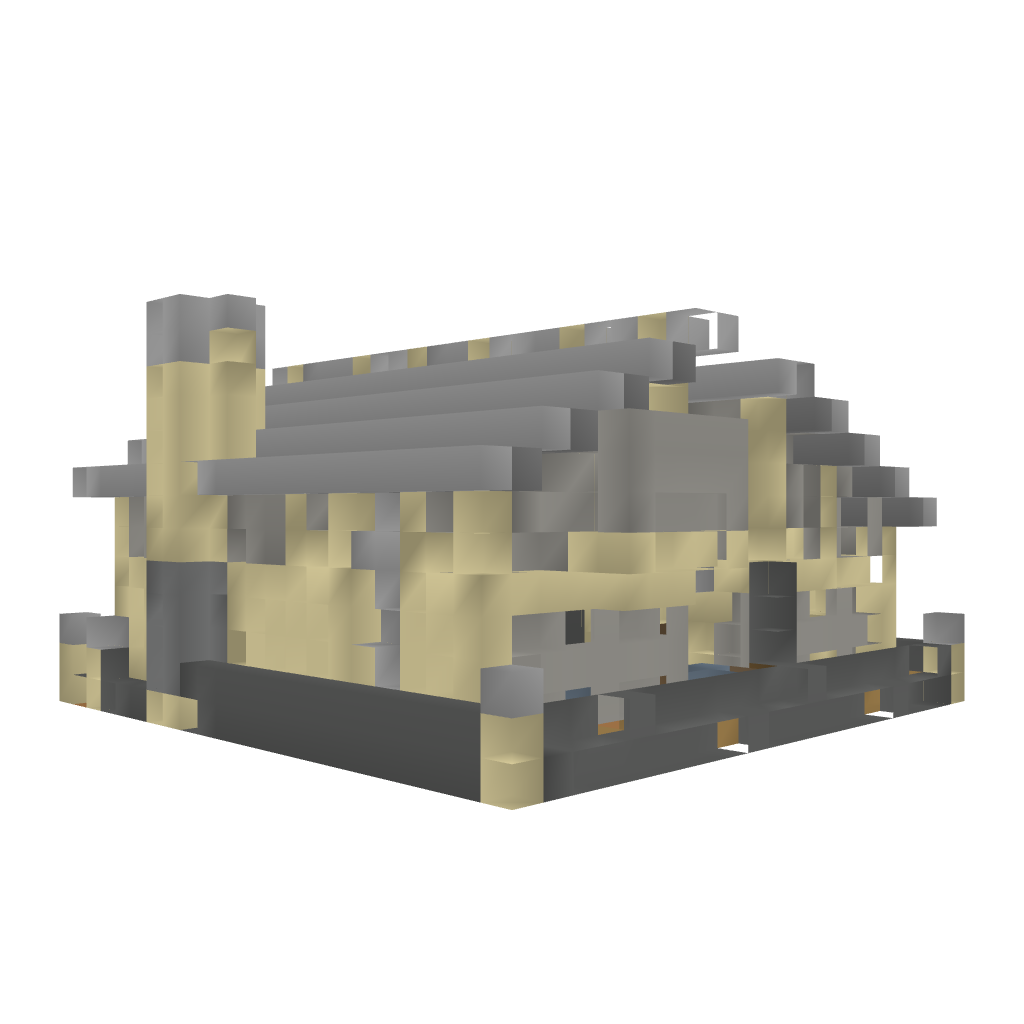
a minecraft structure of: Modern house whit a fireplace